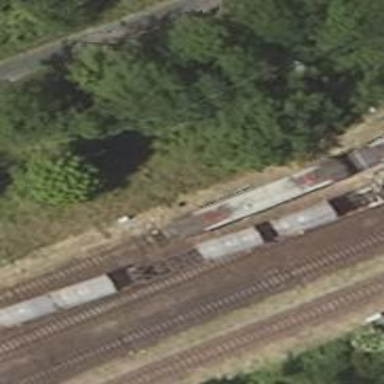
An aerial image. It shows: Wedge is used for the railway derail.